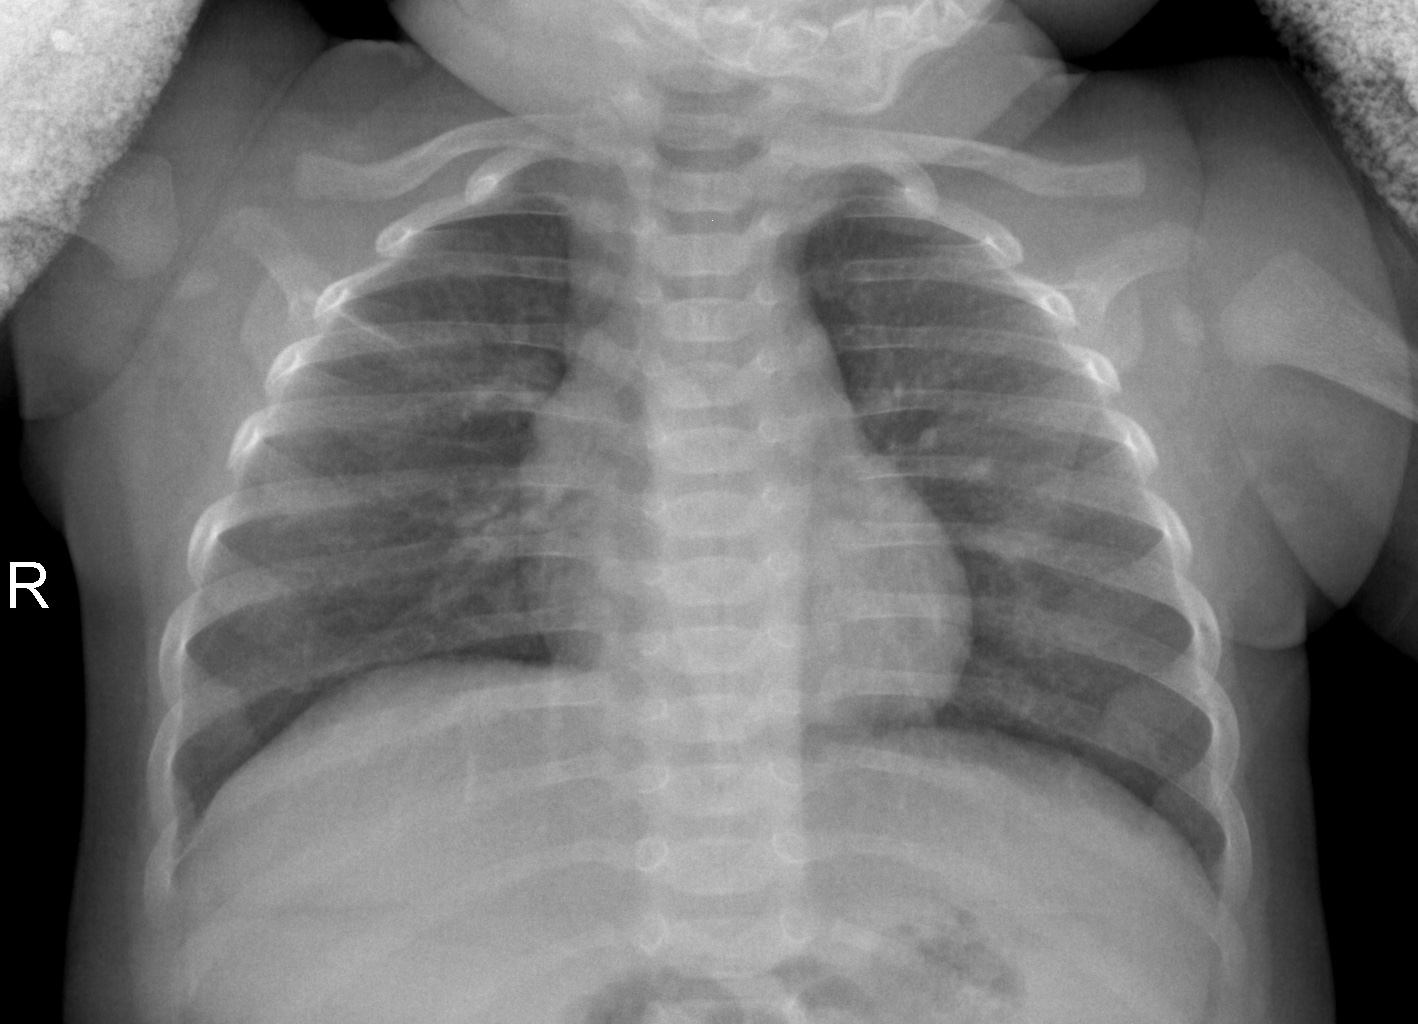
Diagnosis: NORMAL